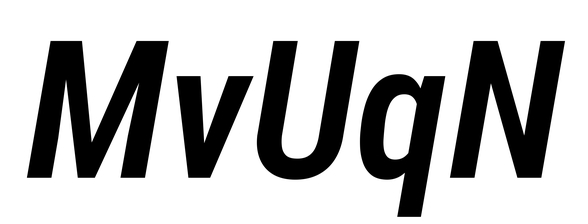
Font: Roboto-Italic_Condensed_SemiBold_Italic